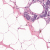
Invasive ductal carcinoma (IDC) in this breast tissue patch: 0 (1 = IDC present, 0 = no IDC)